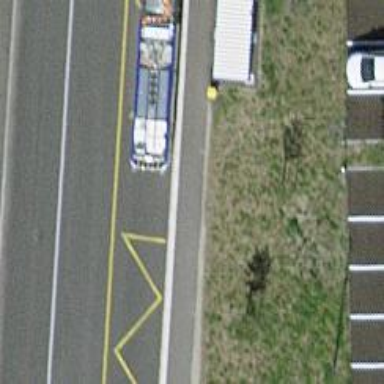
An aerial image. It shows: Platform for public transport on the road.